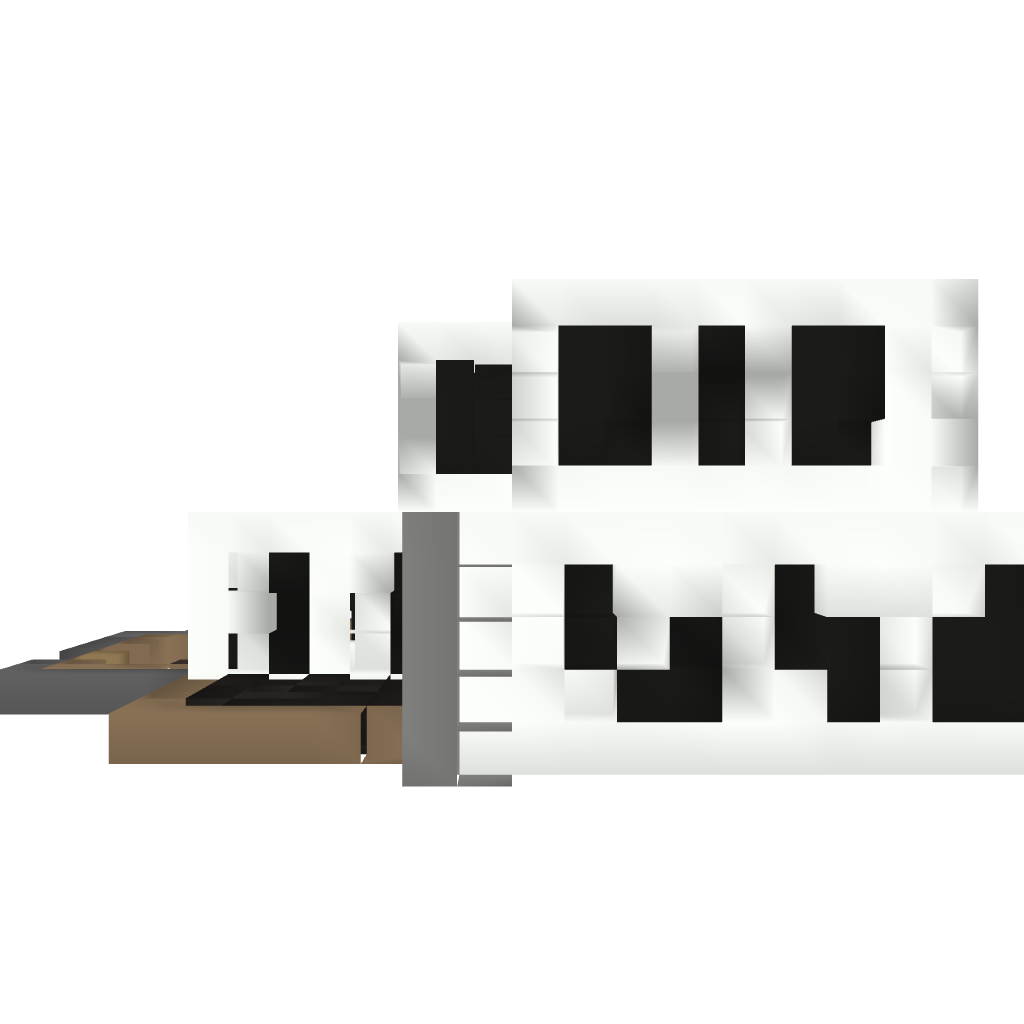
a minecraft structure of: Modern House